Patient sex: M
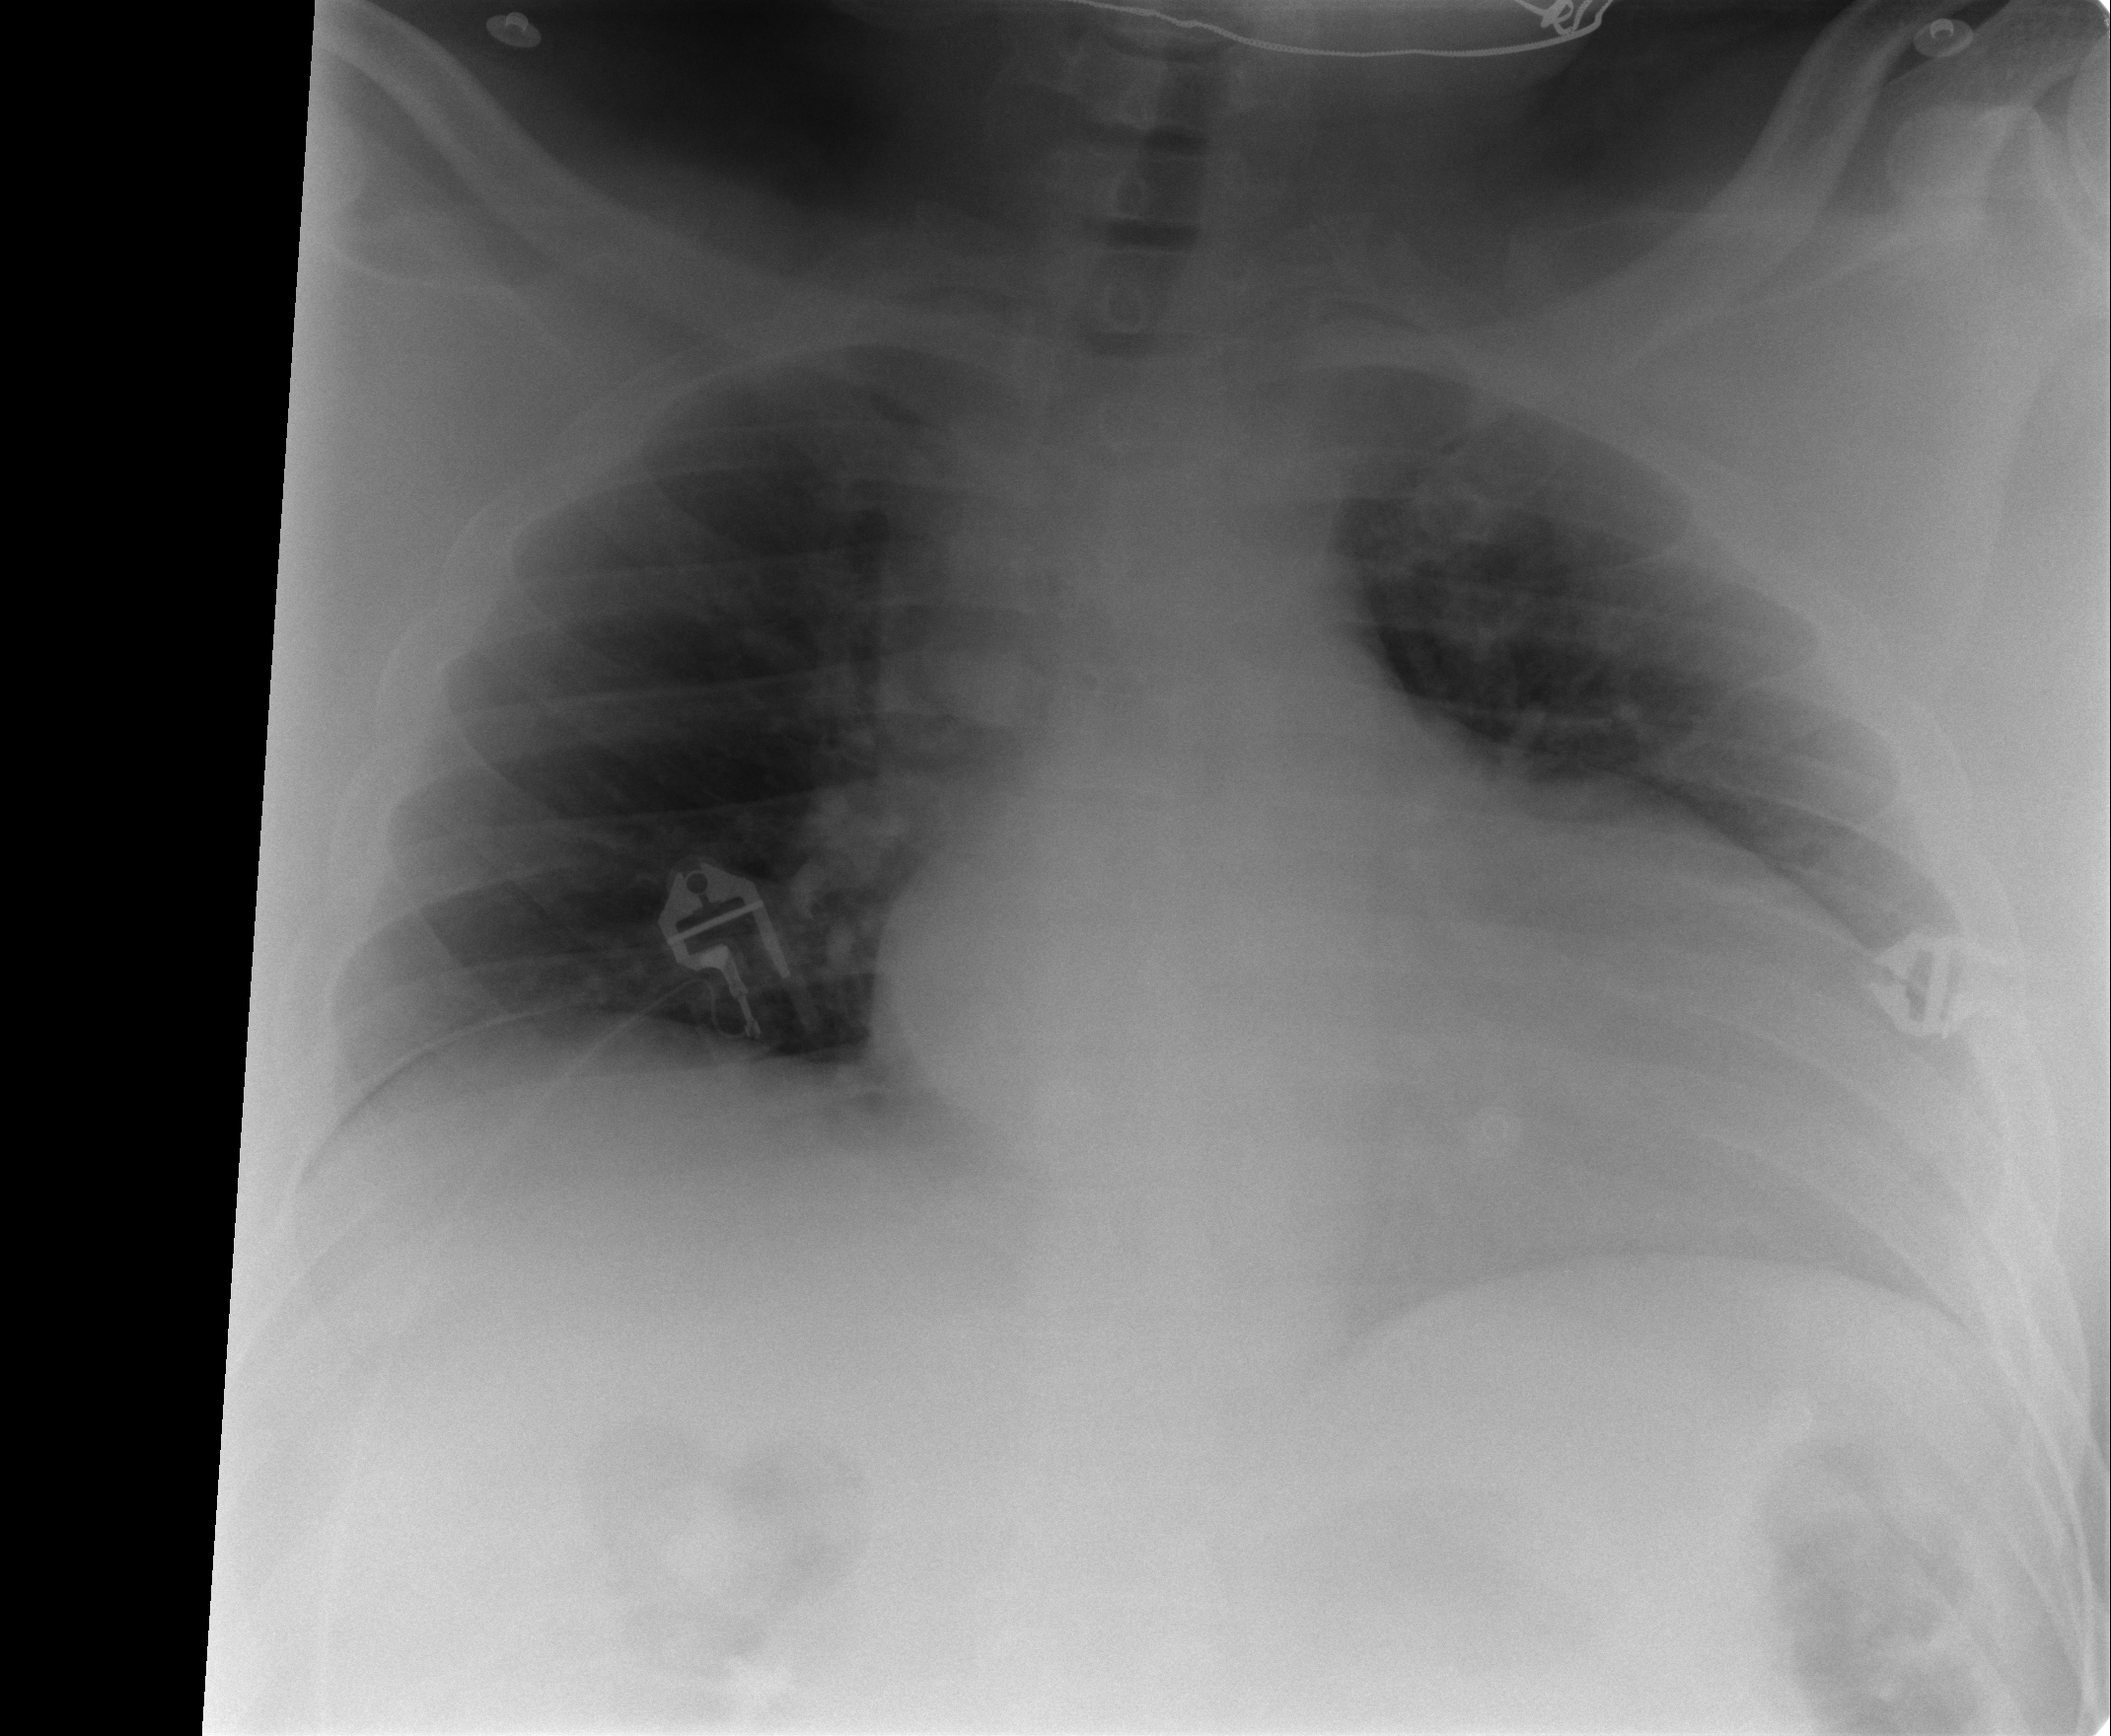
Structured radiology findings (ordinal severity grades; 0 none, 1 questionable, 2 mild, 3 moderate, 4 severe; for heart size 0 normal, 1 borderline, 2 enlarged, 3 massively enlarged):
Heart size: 3
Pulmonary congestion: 0
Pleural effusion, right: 0
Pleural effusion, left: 1
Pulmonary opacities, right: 0
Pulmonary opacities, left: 0
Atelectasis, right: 0
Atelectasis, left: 0